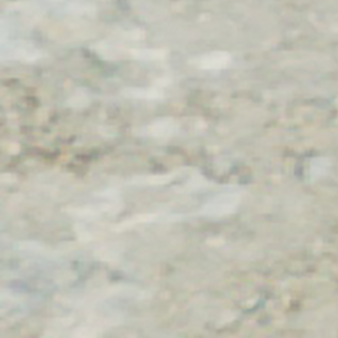
Label: other